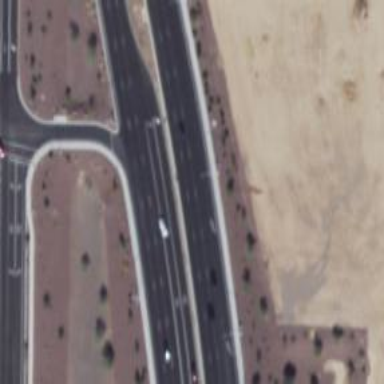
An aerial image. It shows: Asphalt road designated as trunk highway.